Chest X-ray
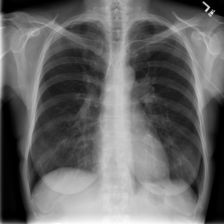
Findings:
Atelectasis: negative
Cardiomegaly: negative
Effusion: negative
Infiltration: negative
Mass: negative
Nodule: negative
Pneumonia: negative
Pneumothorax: negative
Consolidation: negative
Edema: negative
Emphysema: negative
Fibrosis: negative
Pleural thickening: negative
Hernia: negative